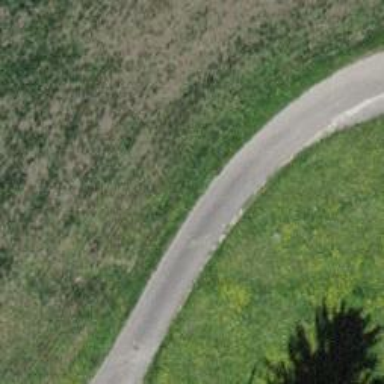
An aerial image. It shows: Well-maintained track road with grade 1 tracktype.